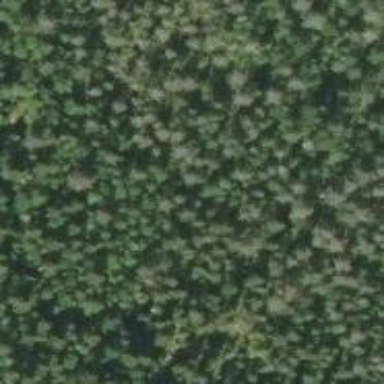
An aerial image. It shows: Woodland consisting mainly of needle-leaved trees.